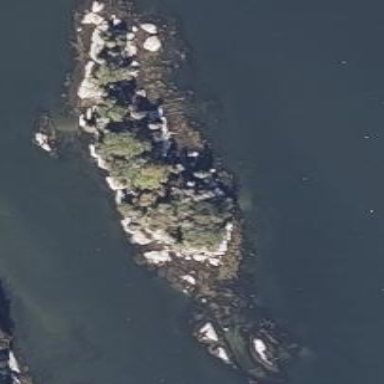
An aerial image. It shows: Island with natural coastline.